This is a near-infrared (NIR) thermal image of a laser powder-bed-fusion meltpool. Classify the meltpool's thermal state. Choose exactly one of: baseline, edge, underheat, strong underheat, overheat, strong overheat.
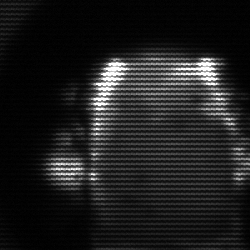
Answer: baseline